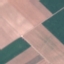
Land use / land cover: AnnualCrop